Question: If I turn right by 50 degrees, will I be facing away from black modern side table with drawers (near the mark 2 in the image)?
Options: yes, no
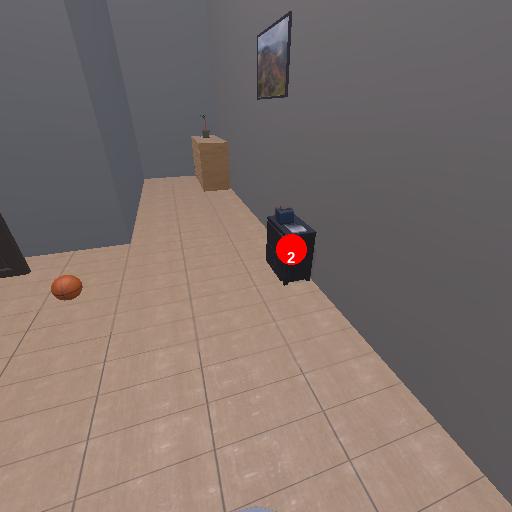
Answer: yes